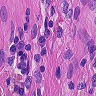
Metastatic tissue present: no